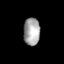
Tissue: lung
Cell type: Others
Senescence score: 0.2422
Nuclear area (px): 444
Mean DAPI intensity: 164.964